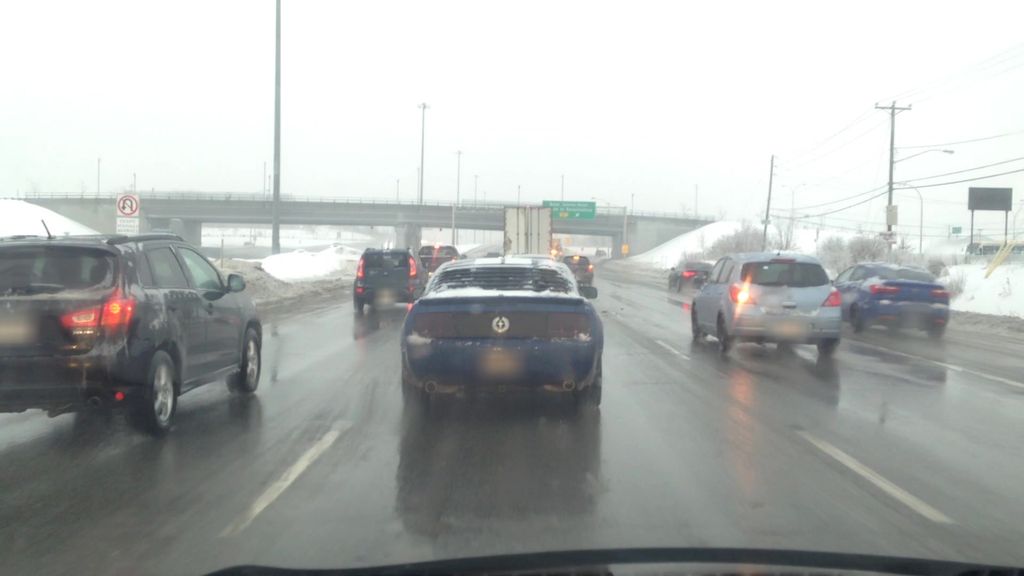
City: montreal